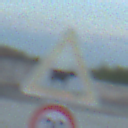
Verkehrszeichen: ViehtriebLinks
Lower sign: Geschwindigkeit20
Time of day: SunriseSunset
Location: Outdoor (Beach)
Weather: PartlyCloudy
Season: NotSpecified
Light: Natural